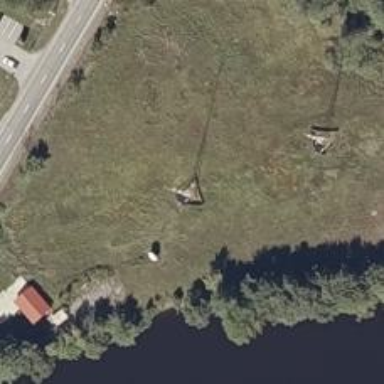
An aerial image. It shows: Mast tower used for communication.